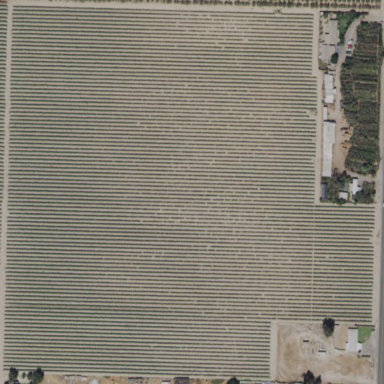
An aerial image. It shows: Vineyard.